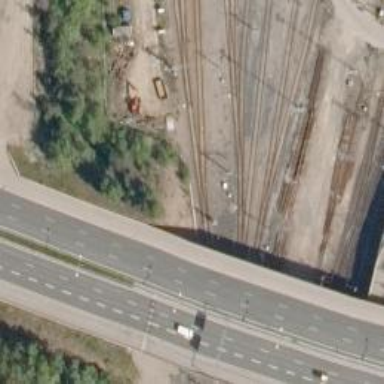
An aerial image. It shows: Railway signal.